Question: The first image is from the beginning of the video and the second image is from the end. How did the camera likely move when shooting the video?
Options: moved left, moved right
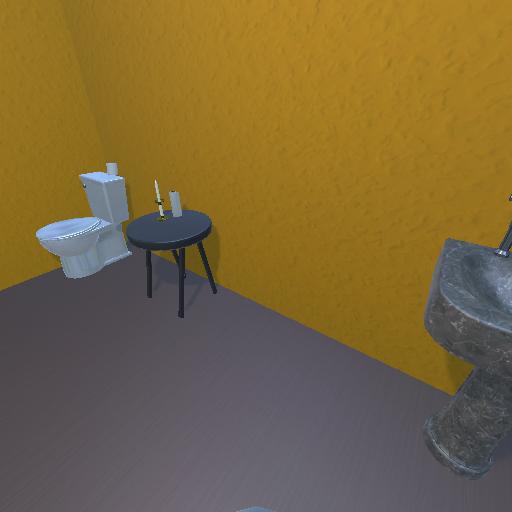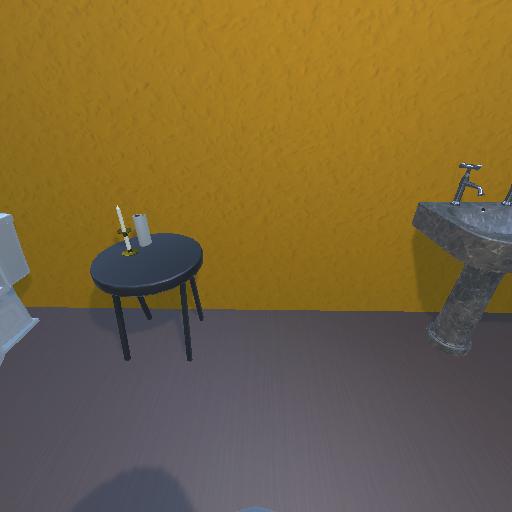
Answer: moved left